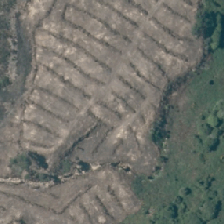
Land cover: harvested_forest